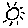
Label: sun